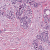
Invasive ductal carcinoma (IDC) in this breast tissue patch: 1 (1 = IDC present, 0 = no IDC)